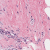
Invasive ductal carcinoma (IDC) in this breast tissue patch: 0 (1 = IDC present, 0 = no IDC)